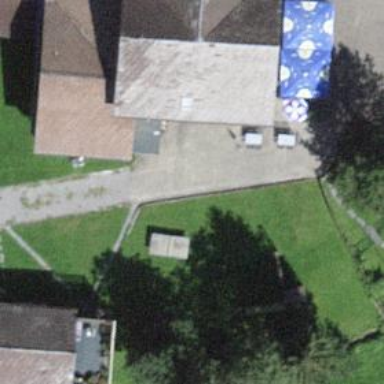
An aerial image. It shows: Playground area for leisure land.